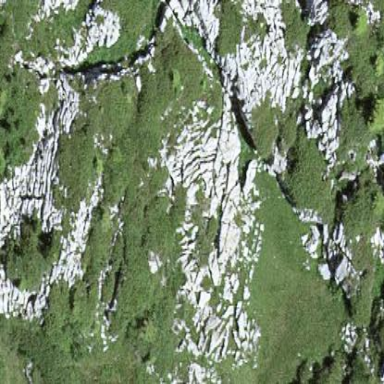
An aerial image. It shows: Landscape dominated by bare rock.